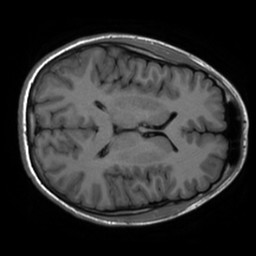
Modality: inplaneT1
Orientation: axial
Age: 20
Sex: male
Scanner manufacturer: ge
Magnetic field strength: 3 T
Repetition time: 2.499 s
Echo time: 0.02513 s